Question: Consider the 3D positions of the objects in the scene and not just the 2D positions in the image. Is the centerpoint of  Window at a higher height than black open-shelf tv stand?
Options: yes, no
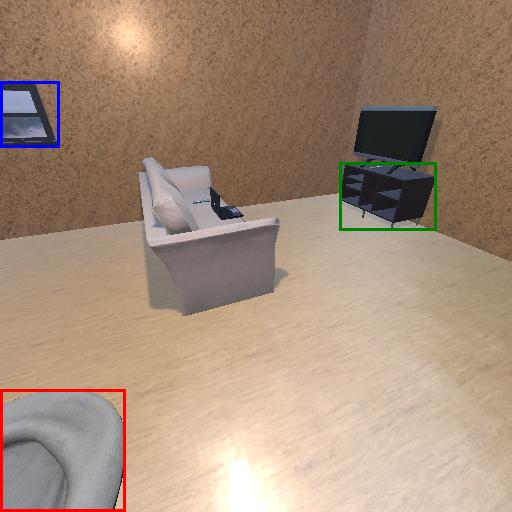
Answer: yes